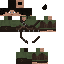
A male human skin with medium skin, wearing brown long hair dressed in a blue hoodie and brown pants, featuring a closed mouth.